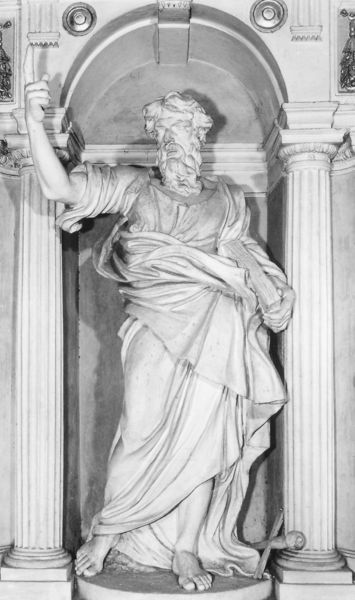
Titel: Hl. Paulus
Künstler: Paolo Naldini
Standort: Rom, S. Martino ai Monti (EU - I - Latium)
Schlagwörter: hand, mann, weiß, finger, kleid, marmor, säulen, bart, bärtig, falten, halten, sockel, stein, vollbart, herr, wind, figur, gewand, haare, redner, person, skulptur, statue, bewegt, bogen, füsse, rundbogen, kontrapost, zeigen, nische, antike, philosoph, buch, torbogen, barfuß, kunst, schlussstein, antik, griechen, kanneluren, dorisch, deuten, mamor, bärtiger, gewandt, rundsäulen, antikenfigur, 10 gebote, mamorstatue